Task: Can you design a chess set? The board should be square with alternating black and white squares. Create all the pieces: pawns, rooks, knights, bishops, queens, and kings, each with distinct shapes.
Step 3548:
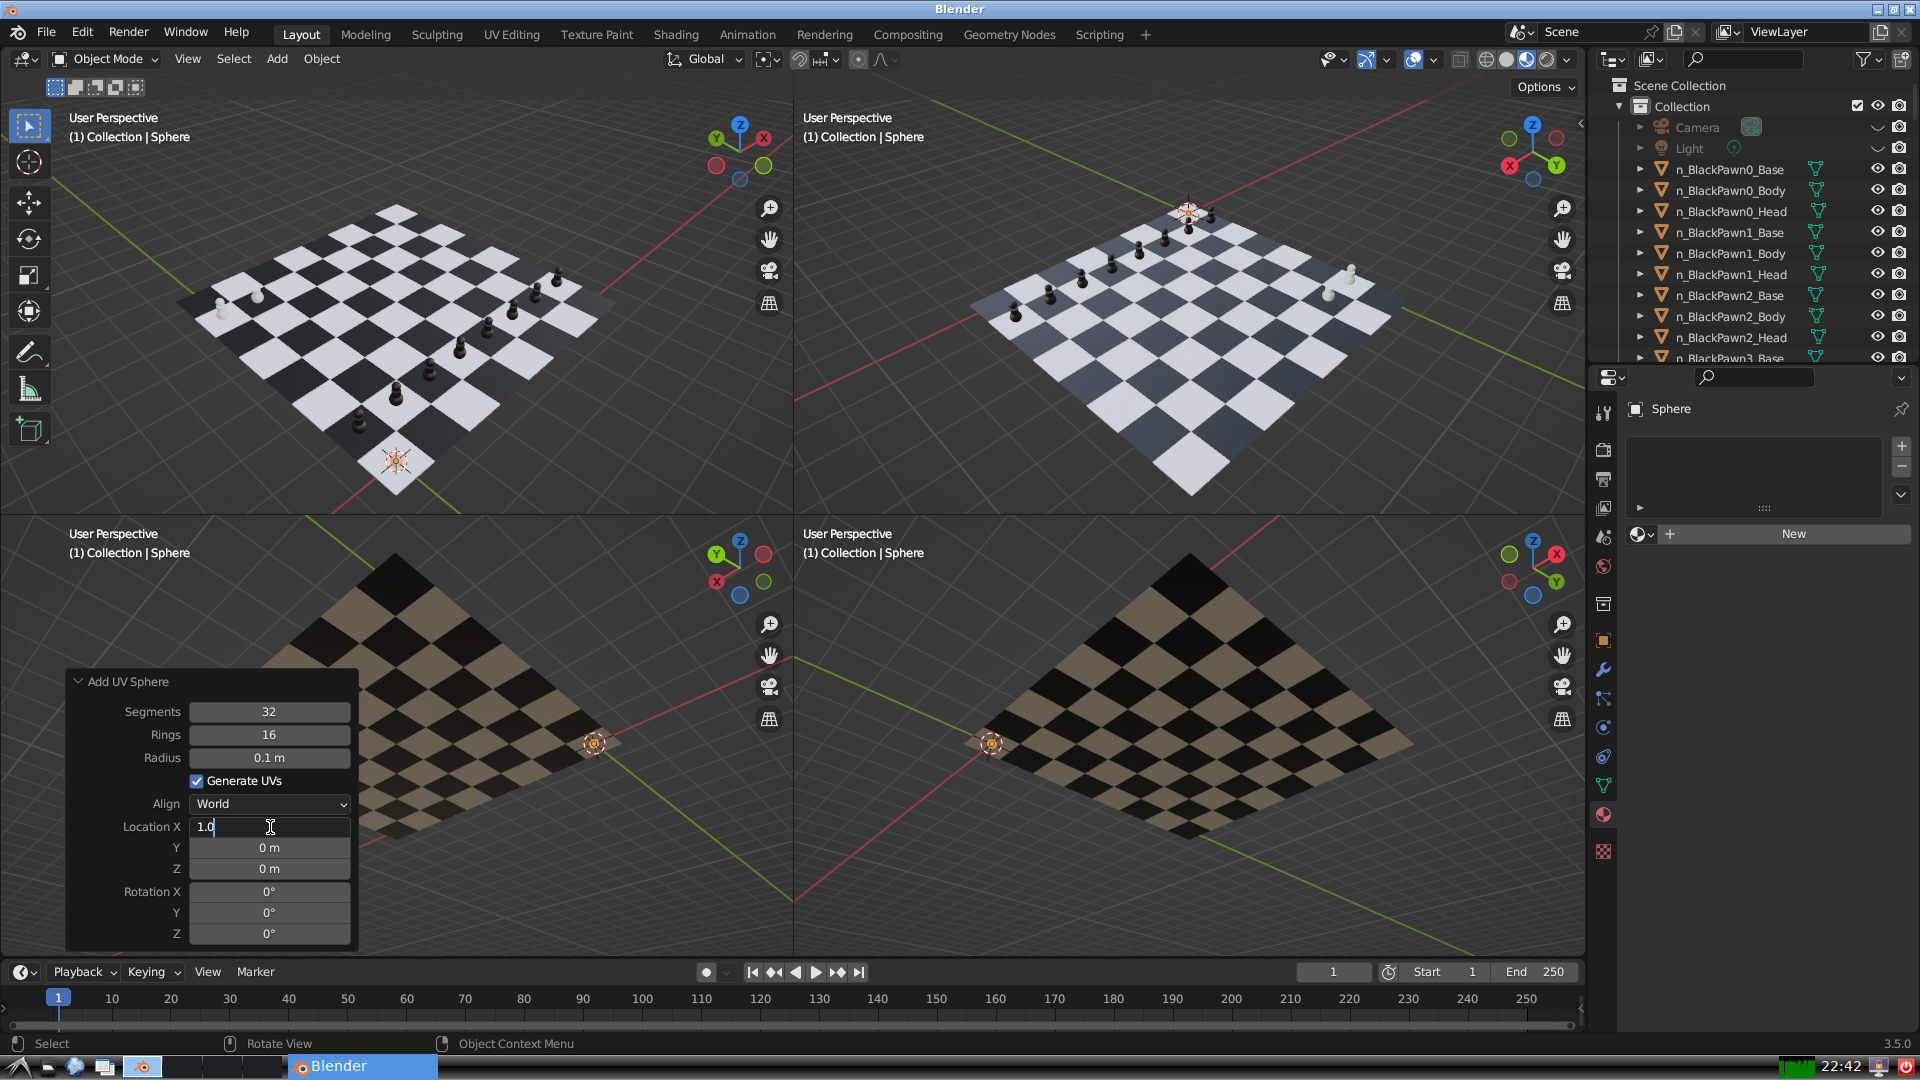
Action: {"key_press": ['Return']}